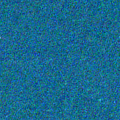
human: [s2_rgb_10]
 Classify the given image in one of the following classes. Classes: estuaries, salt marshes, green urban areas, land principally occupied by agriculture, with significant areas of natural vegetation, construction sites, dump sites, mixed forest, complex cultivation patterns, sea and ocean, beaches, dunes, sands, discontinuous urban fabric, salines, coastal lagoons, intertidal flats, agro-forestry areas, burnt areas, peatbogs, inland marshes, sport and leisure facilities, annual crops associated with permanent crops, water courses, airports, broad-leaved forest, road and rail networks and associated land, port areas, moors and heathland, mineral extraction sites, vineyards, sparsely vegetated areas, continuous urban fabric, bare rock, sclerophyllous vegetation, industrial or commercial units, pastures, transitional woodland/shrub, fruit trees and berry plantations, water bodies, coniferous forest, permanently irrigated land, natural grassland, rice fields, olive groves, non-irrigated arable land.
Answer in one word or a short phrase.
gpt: sea and ocean